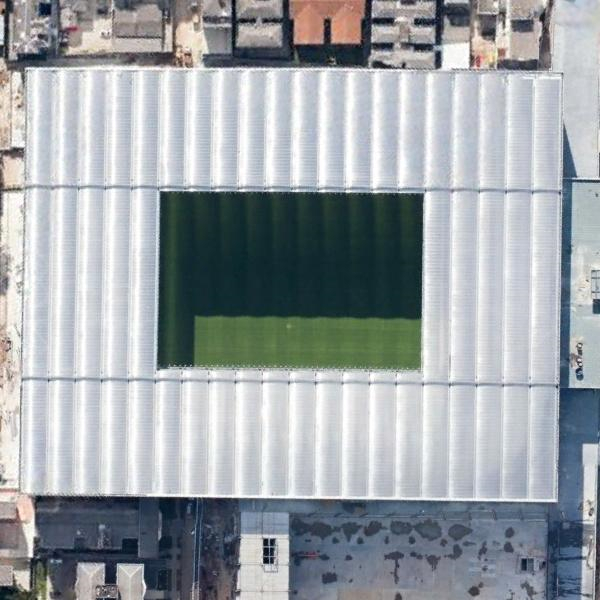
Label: Stadium